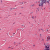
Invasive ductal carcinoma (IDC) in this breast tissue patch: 0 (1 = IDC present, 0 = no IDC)